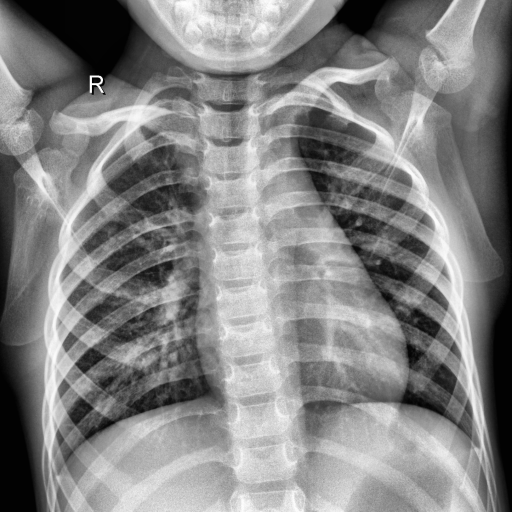
Finding: NORMAL